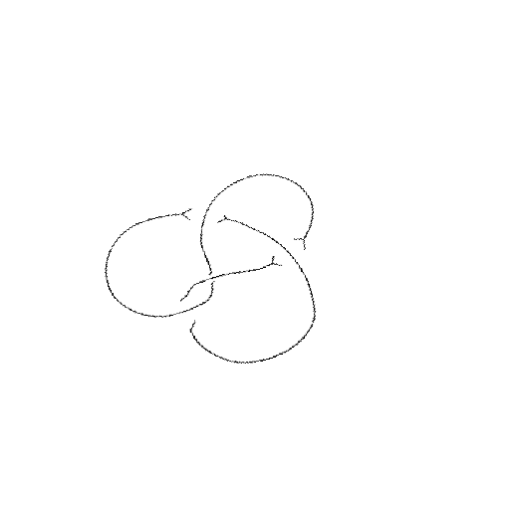
Crossing number: 4